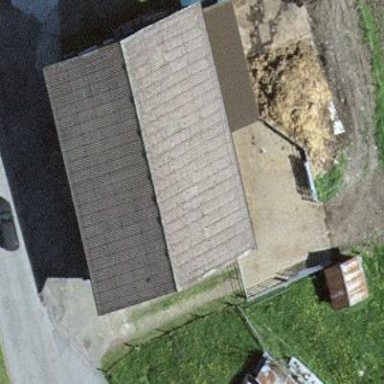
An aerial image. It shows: Farm auxiliary building.